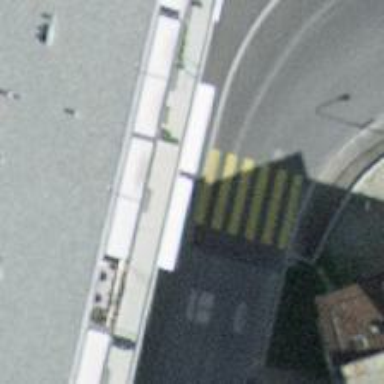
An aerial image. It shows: Uncontrolled zebra crossing on the road.